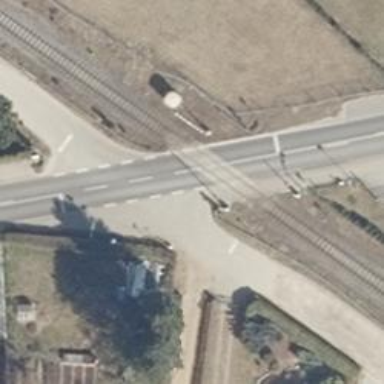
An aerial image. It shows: Railway level crossing.